Brain MRI, t2w sequence, axial 2D slice.
Patient: age 44, sex F, weight 95 kg, height 1.95 m
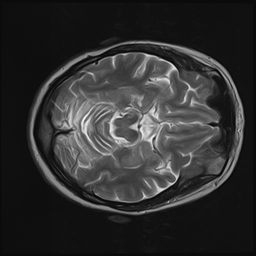